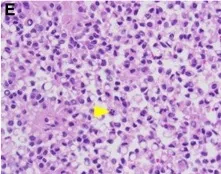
Histological features of the recurrent tumor:. Characteristic pseudopapillary architecture observed on microscopy (H&E 100 x.
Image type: pathology (h&e)